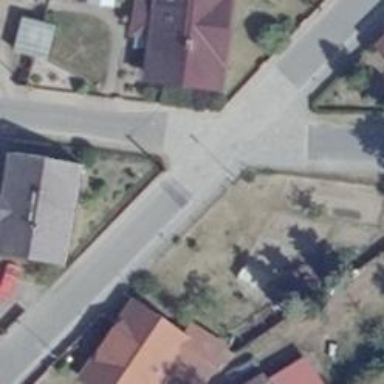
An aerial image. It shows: Bump for traffic calming.